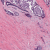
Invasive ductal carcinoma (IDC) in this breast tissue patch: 1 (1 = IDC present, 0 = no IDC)